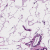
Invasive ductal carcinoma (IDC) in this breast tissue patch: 0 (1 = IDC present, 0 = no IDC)